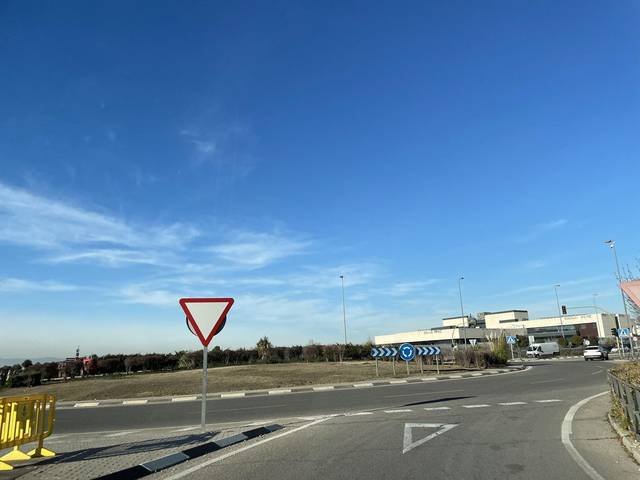
Region: Spain
Coordinates: 40.506, -3.519